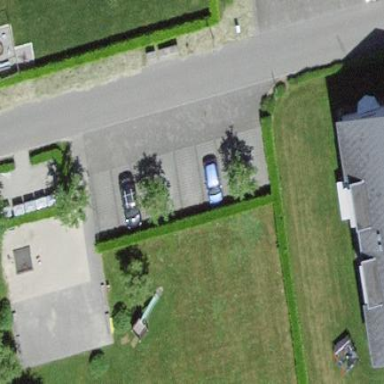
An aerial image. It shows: Parking available on the street side.